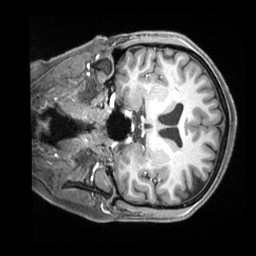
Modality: T1w
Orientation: coronal
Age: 26
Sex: female
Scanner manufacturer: siemens
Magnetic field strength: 3 T
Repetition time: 2.4 s
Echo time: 0.00226 s